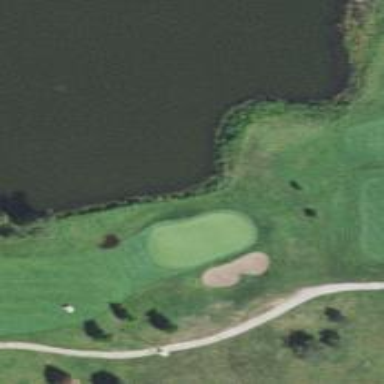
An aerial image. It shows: Golf hole.